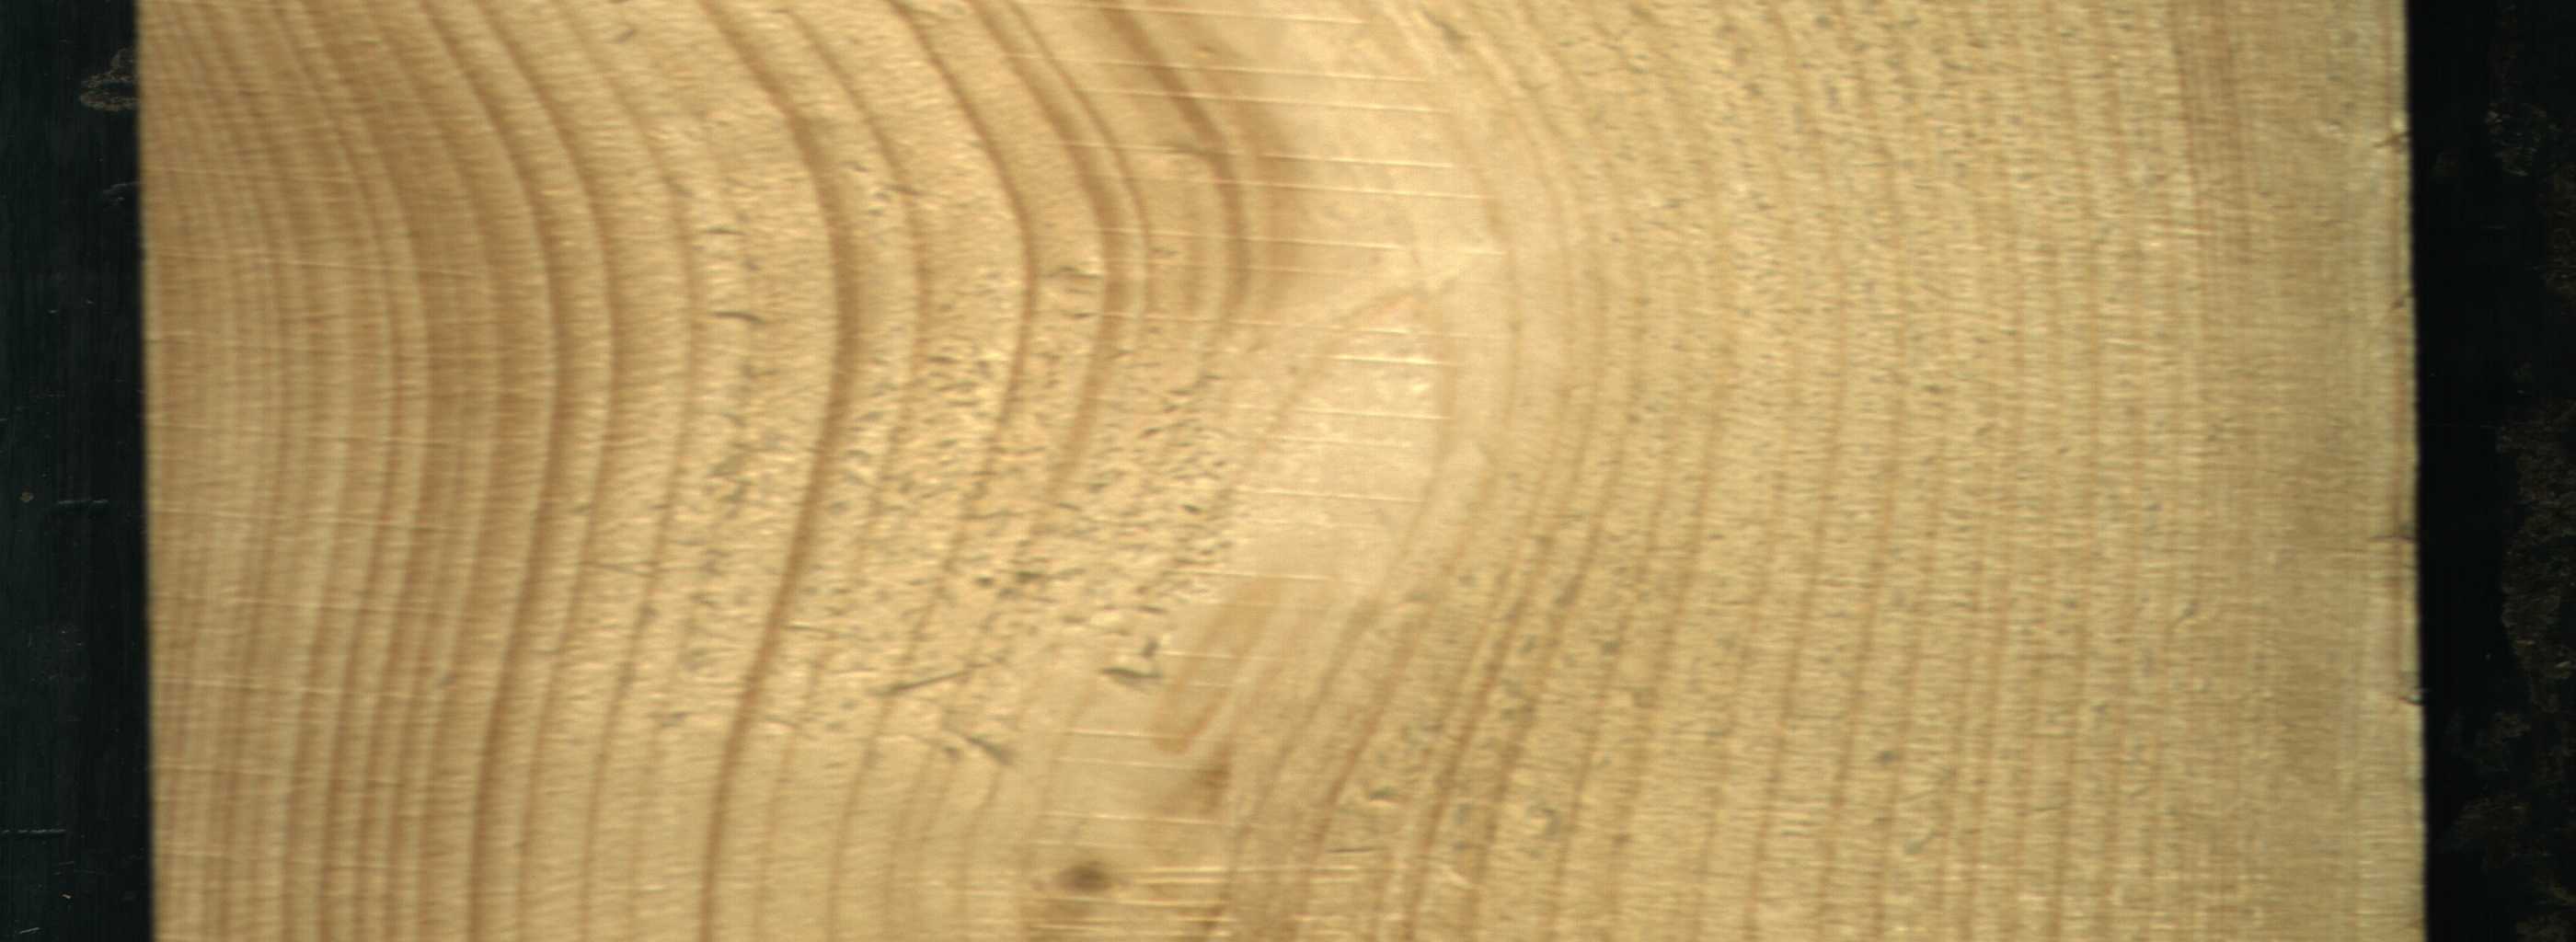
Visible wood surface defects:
Live_Knot